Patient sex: M
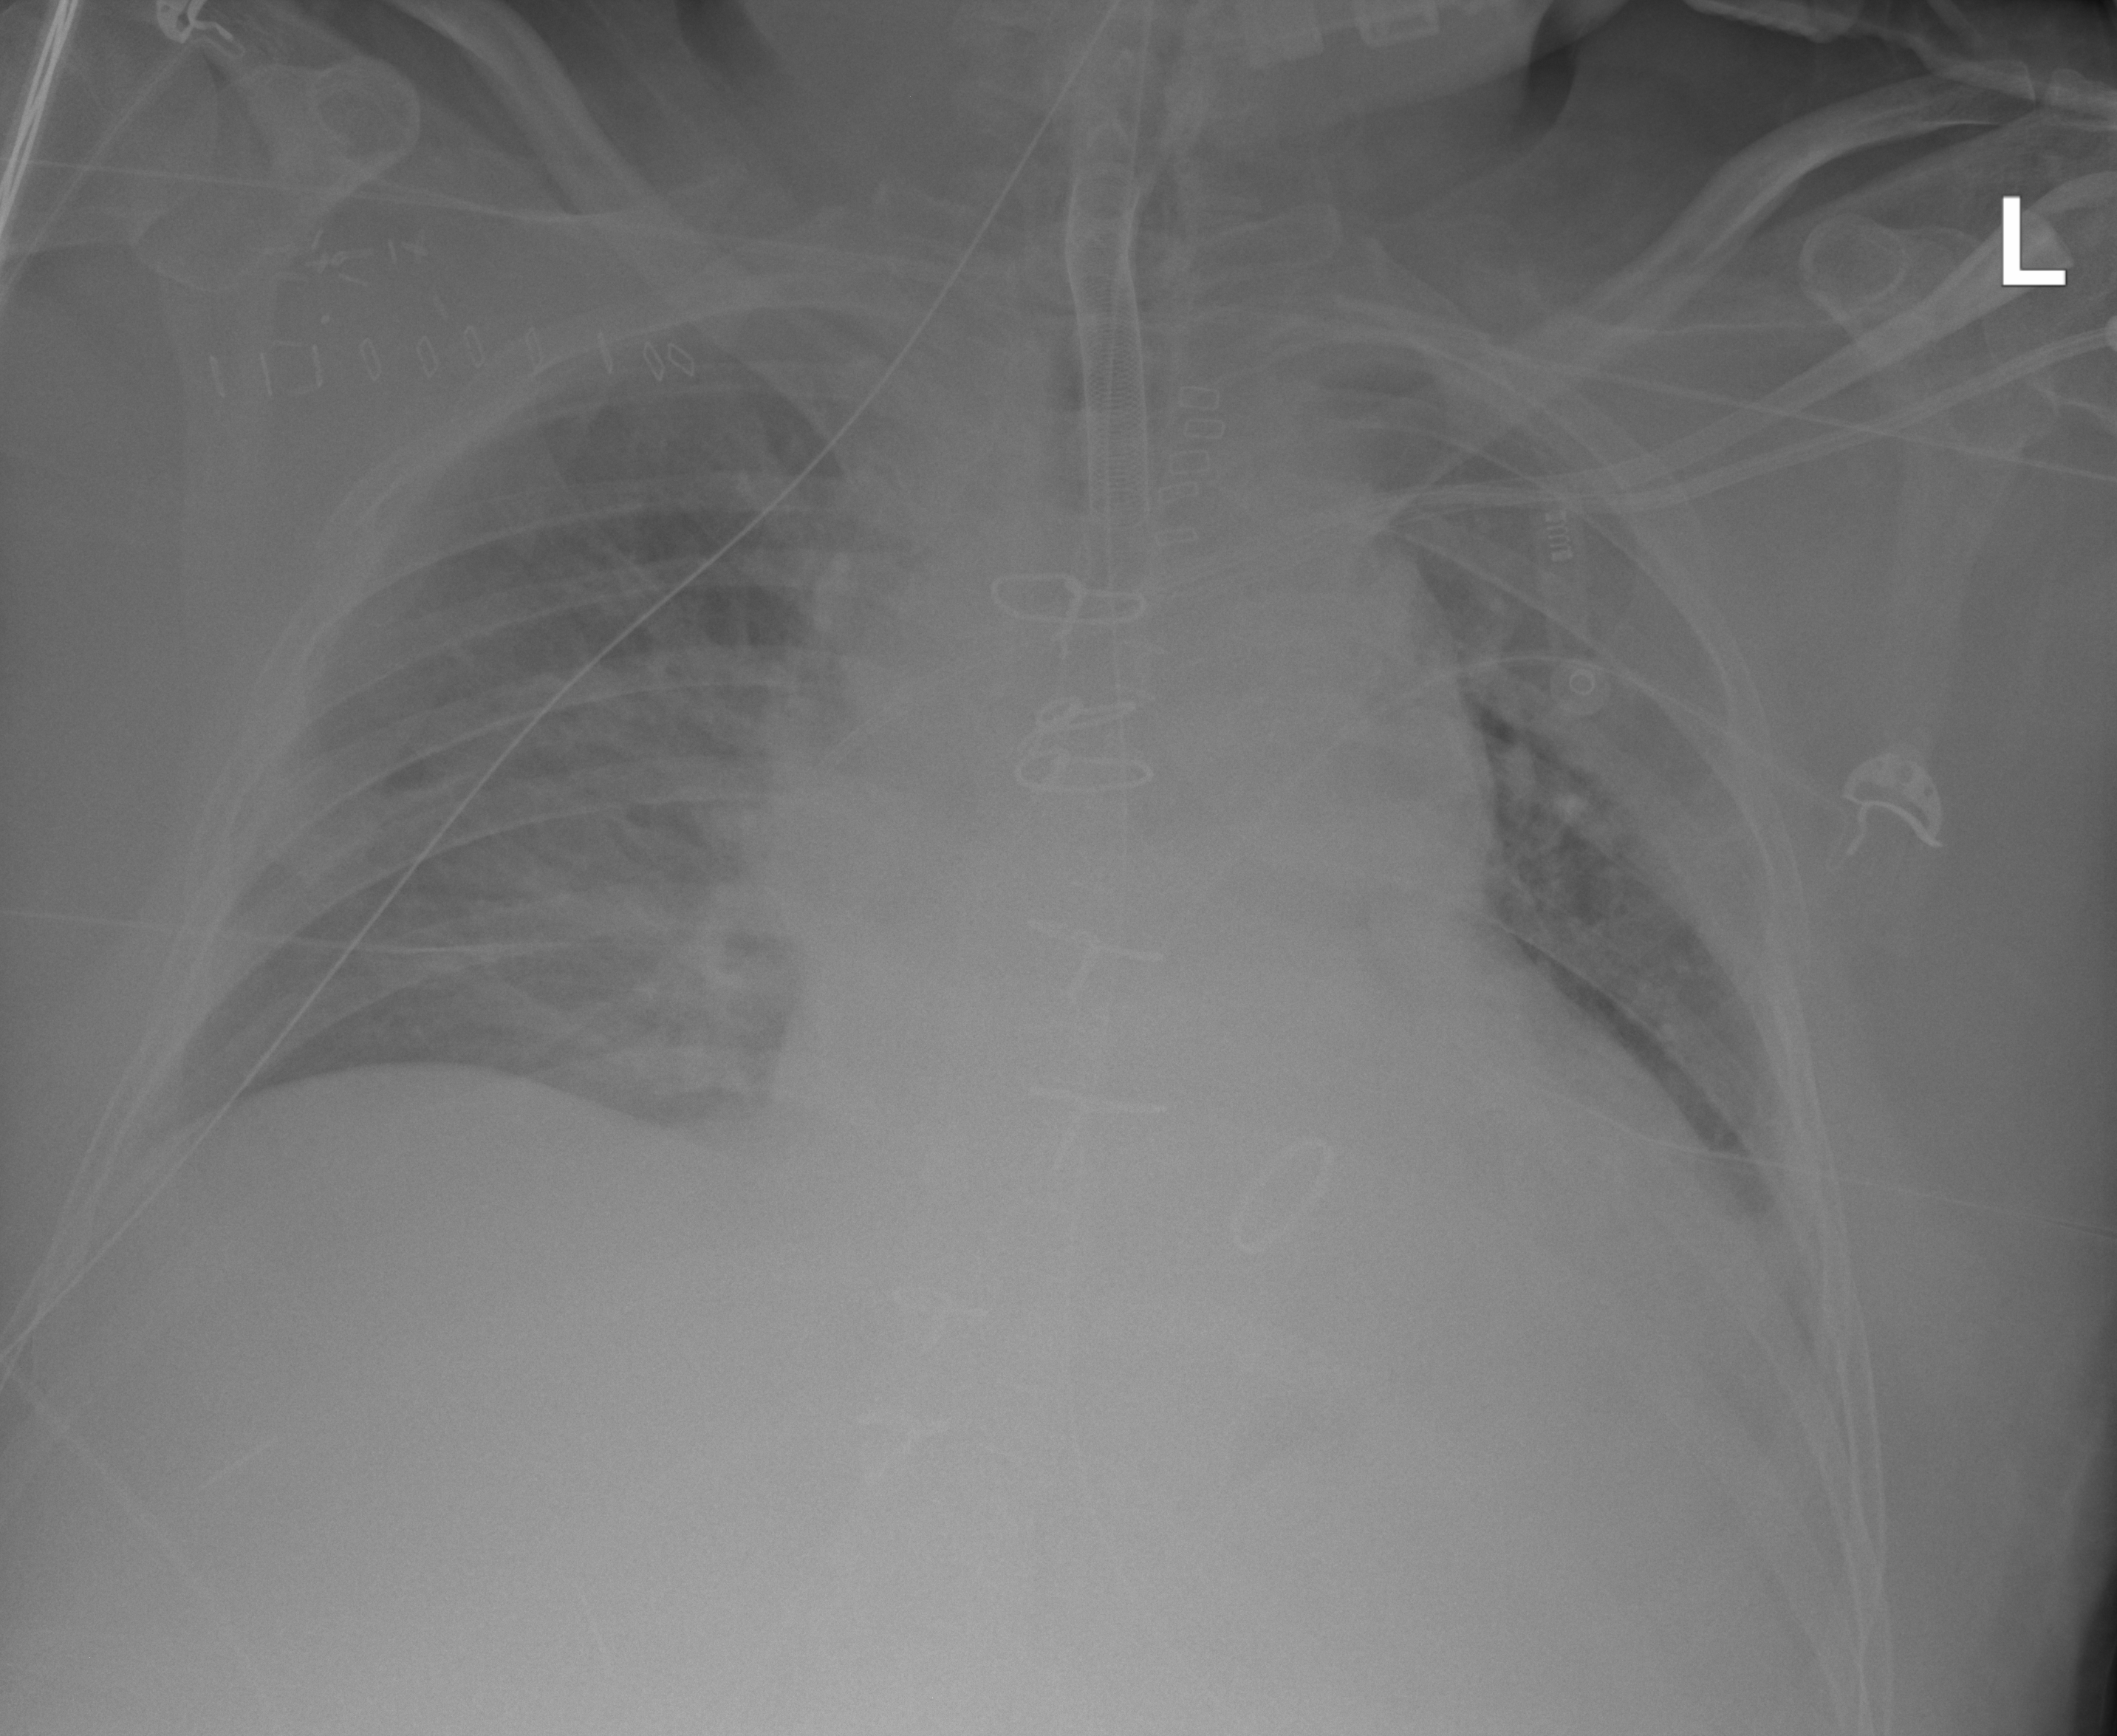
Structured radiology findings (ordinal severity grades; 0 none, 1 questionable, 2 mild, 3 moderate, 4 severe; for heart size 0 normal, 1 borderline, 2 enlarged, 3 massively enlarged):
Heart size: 2
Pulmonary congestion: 3
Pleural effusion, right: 0
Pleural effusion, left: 2
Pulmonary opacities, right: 2
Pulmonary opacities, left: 2
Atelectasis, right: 2
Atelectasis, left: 2